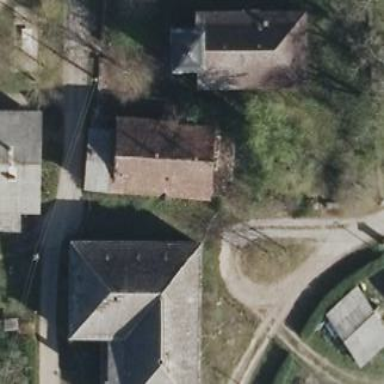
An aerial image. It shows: Historic manor building.